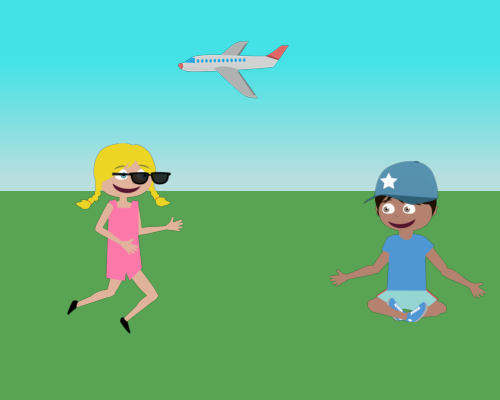
top right corner small plane facing left on right a boy smile sitting yoga style facing left wears blue star hat on left a girl big size facing right wears black glasses